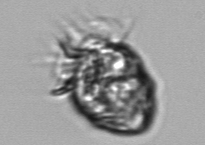
Label: Strombidium_morphotype1